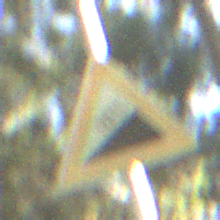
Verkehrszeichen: Steigung10
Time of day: MorningAfternoon
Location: Outdoor (Nature)
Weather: Clear
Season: NotSpecified
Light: Natural